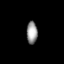
Tissue: lung
Cell type: Myeloid cells
Senescence score: 0.5798
Nuclear area (px): 240
Mean DAPI intensity: 149.85